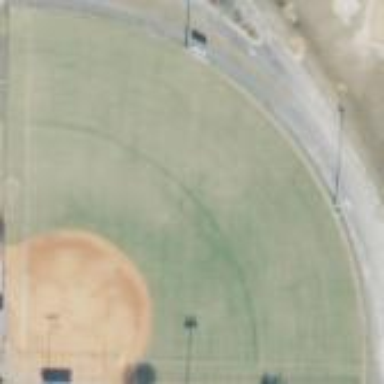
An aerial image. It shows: Baseball pitch for leisure and sports activities.